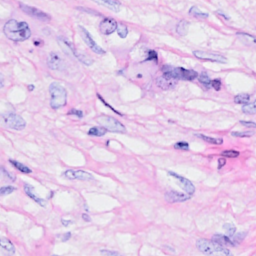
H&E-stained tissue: Breast